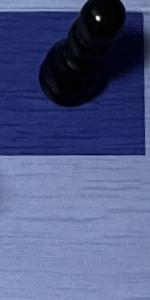
Label: Empty